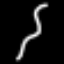
Label: squiggle